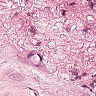
Metastatic tissue present: yes